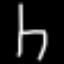
Label: chair